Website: lowes
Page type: billing-address
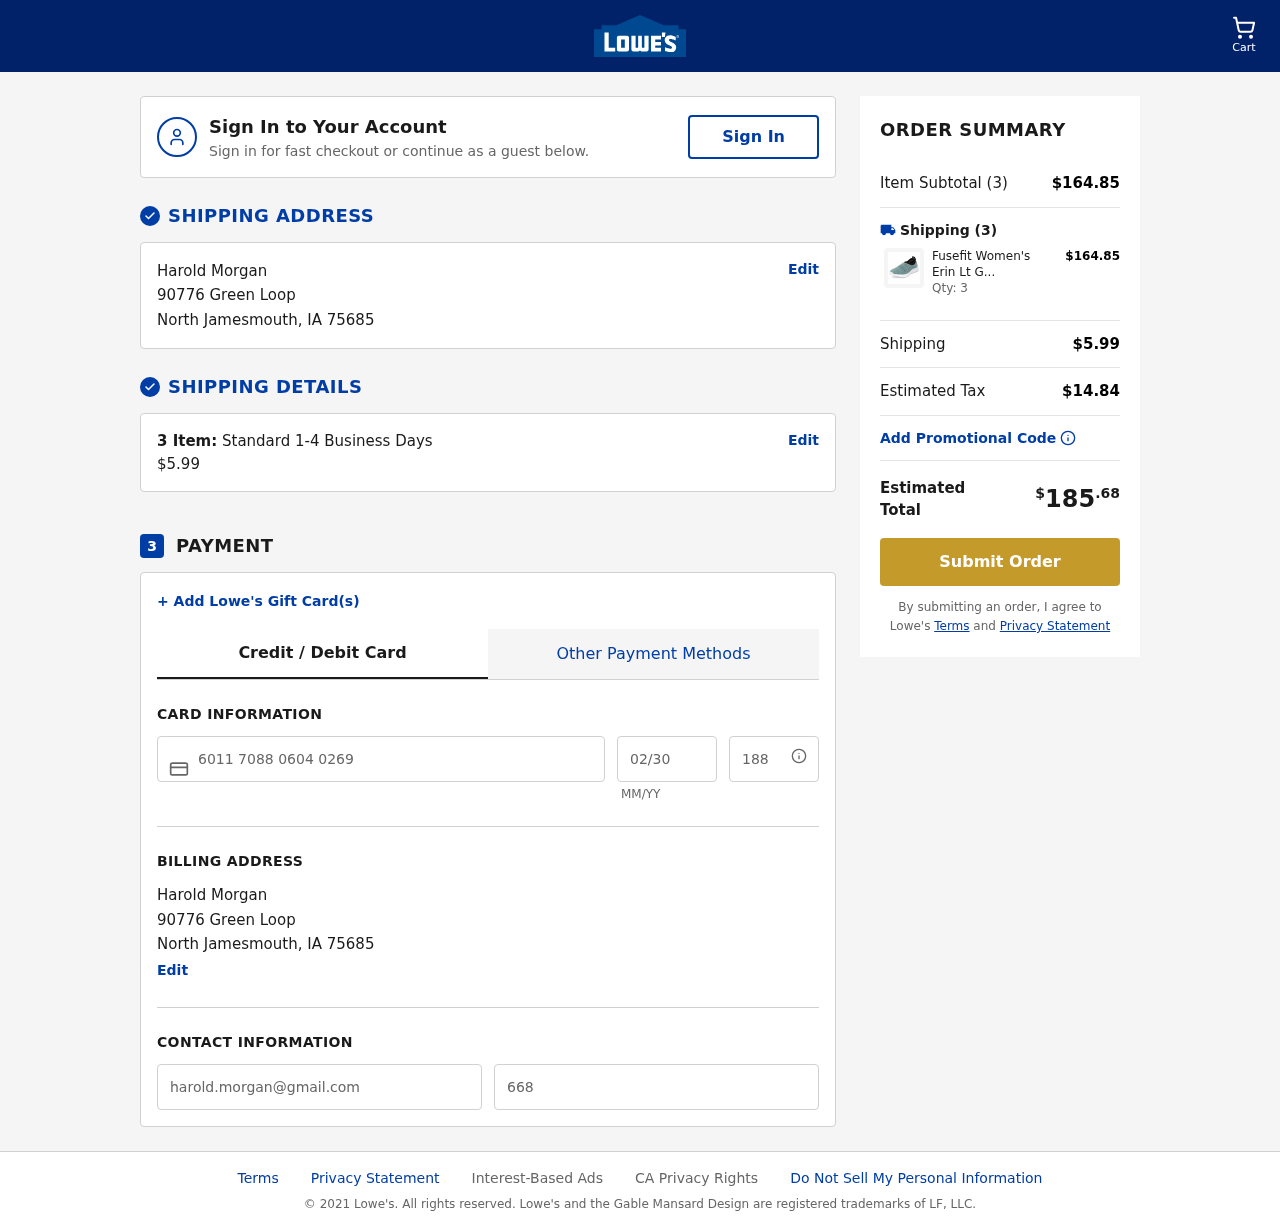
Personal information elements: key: PII_CARD_CVV
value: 188
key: PII_CARD_EXPIRY
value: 02/30
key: PII_CARD_NUMBER
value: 6011 7088 0604 0269
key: PII_CITY
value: North Jamesmouth
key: PII_EMAIL
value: harold.morgan@gmail.com
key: PII_FULLNAME
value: Harold Morgan
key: PII_PHONE
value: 6684412445
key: PII_POSTCODE
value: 75685
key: PII_STATE_ABBR
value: IA
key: PII_STREET
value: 90776 Green Loop
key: PII_FULLNAME2
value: Harold Morgan
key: PII_STREET2
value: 90776 Green Loop
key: PII_CITY2
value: North Jamesmouth
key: PII_STATE_ABBR2
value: IA
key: PII_POSTCODE2
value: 75685
Product elements: key: PRODUCT1_NAME
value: Fusefit Women's Erin Lt Green Running Shoes-5 UK (38 EU) (6 US) (FFR-437)
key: PRODUCT1_PRICE
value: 54.95
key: PRODUCT1_QUANTITY
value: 3
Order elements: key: ORDER_NUM_ITEMS
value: Cart
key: ORDER_NUM_ITEMS
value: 3 Item:
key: ORDER_NUM_ITEMS
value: Item Subtotal (3)
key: ORDER_SHIPPING_COST
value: $5.99
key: ORDER_SUBTOTAL
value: $164.85
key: ORDER_TAX
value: $14.84
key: ORDER_TOTAL
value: $185.68